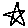
Label: star